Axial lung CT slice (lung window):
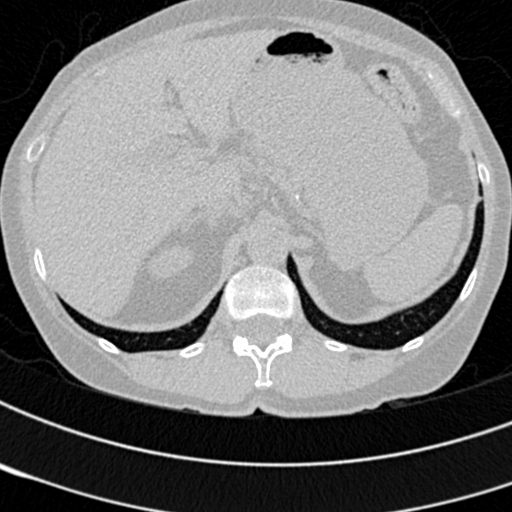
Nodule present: no